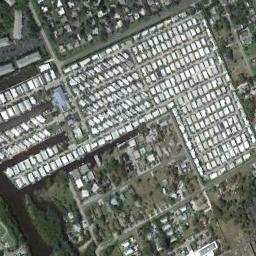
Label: mobile_home_park